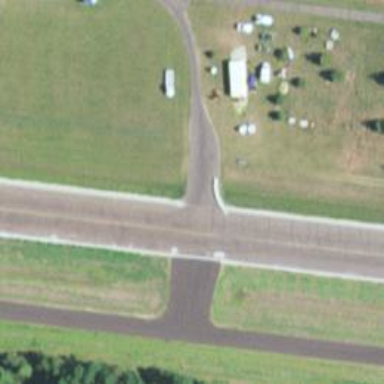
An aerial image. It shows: Raceway for motor sports.